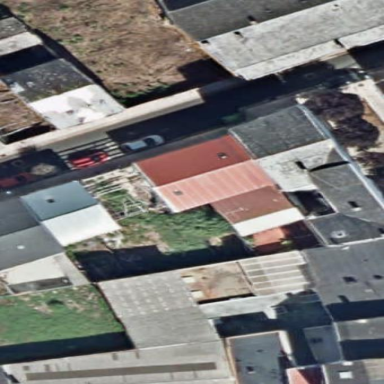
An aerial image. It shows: Warehouse.